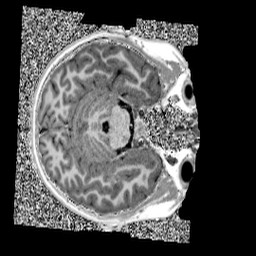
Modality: UNIT1
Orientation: axial
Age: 13
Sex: female
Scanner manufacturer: siemens
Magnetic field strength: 3 T
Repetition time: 4 s
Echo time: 0.00299 s